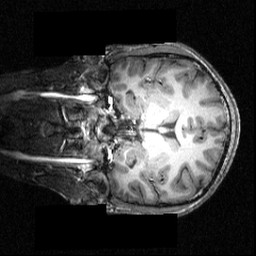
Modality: T1w
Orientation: coronal
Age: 18
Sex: male
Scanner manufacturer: siemens
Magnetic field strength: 3.951 T
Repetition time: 1.5 s
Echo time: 0.00335 s